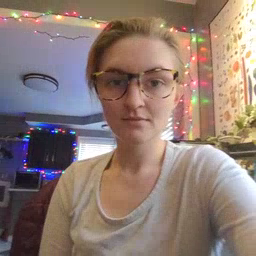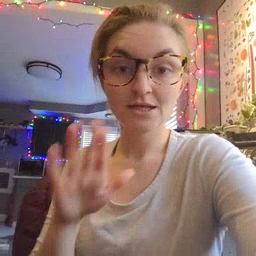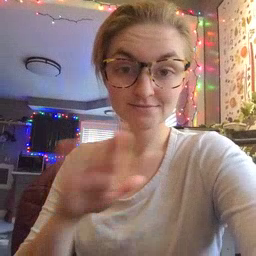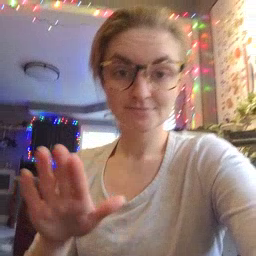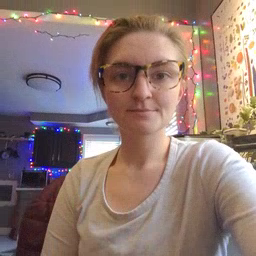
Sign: clean